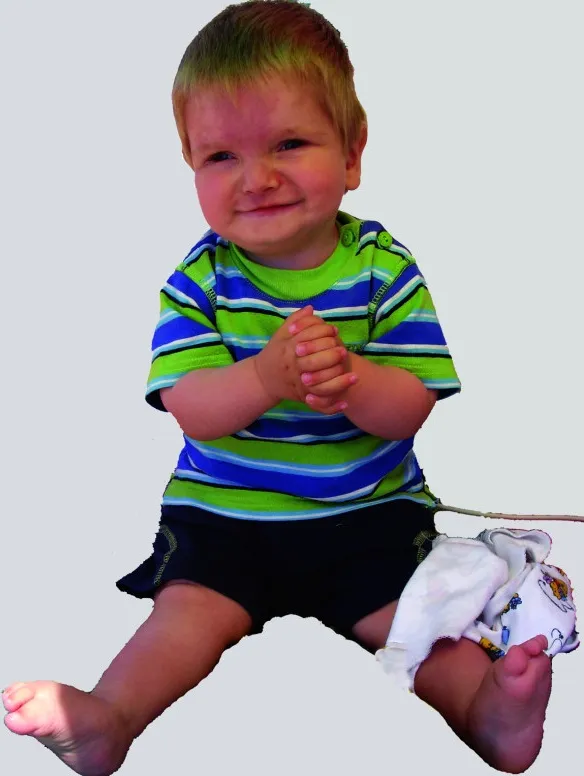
Patient. Phenotypic characteristics of the patient at 20 months.
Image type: radiology (ct)